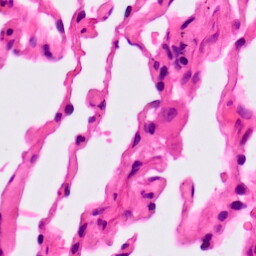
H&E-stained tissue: Lung